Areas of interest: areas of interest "Commercial service"
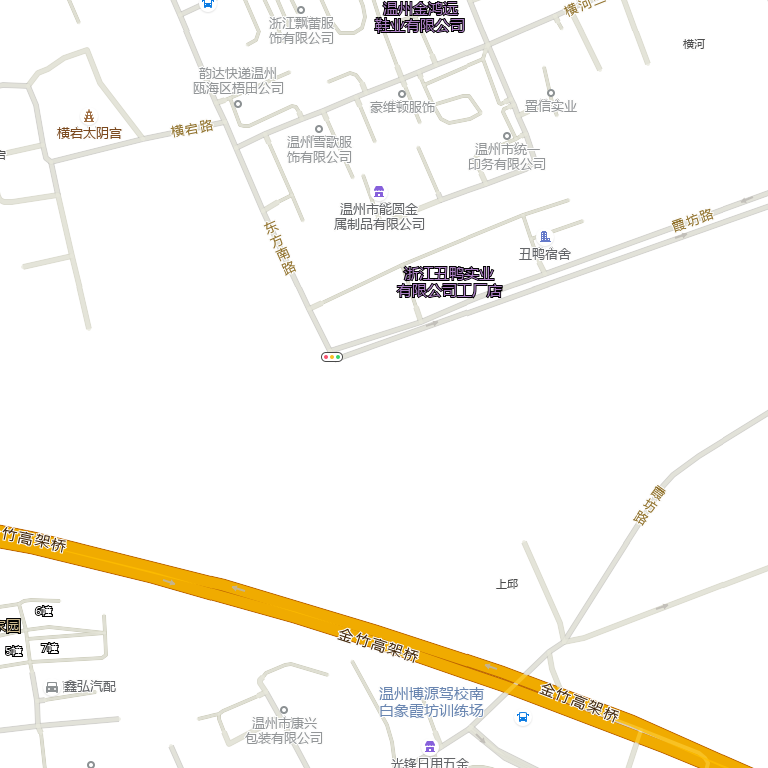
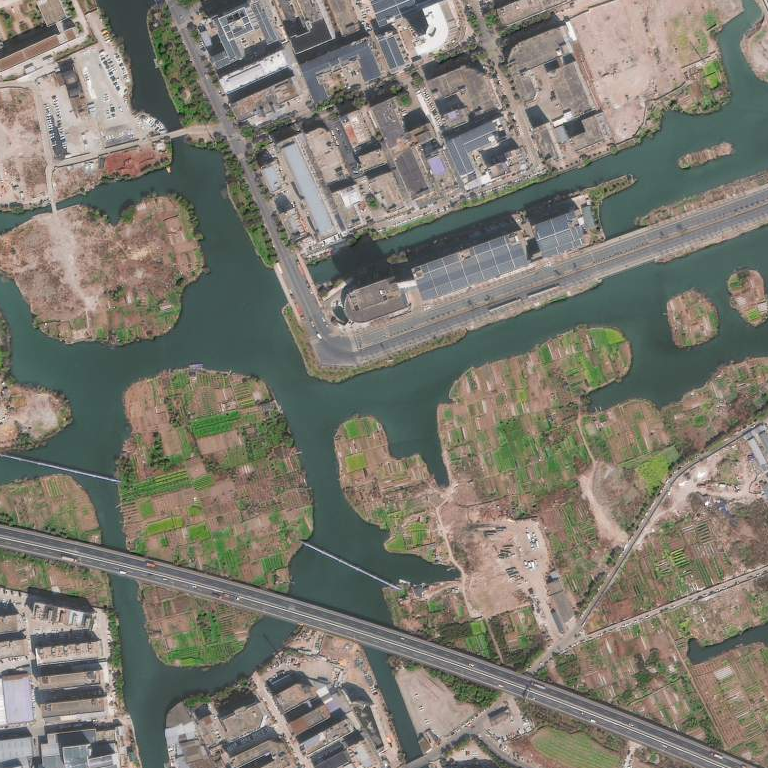